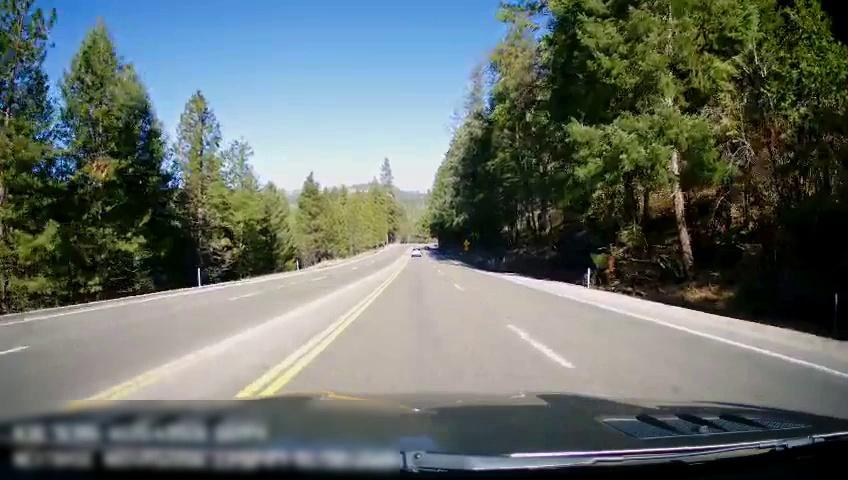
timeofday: Day
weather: Sunny
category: Drivable Space
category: Vehicles | SUV
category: Lanes | Current Lane
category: Lanes | Alternate Lane
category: Lanes | Current Lane
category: Lanes | Alternate Lane
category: Lanes | Opposite Lane
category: Lanes | Opposite Lane
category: Lanes | Opposite Lane
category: Lanes | Opposite Lane